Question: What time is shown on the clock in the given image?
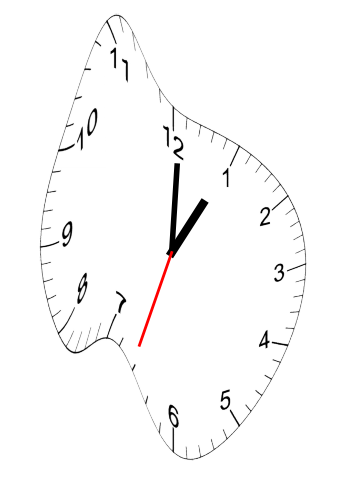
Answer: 01:00:33